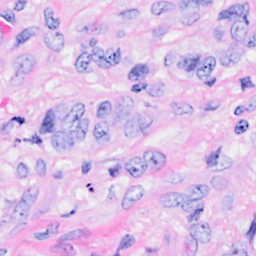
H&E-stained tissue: Breast